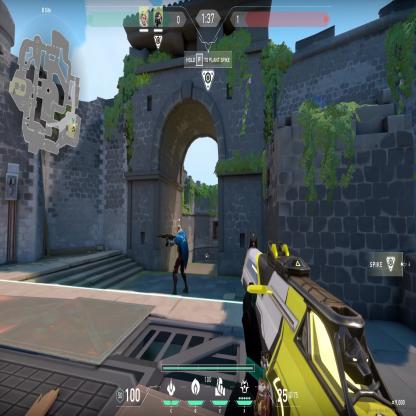
Label: teammate